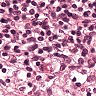
Metastatic tissue present: no